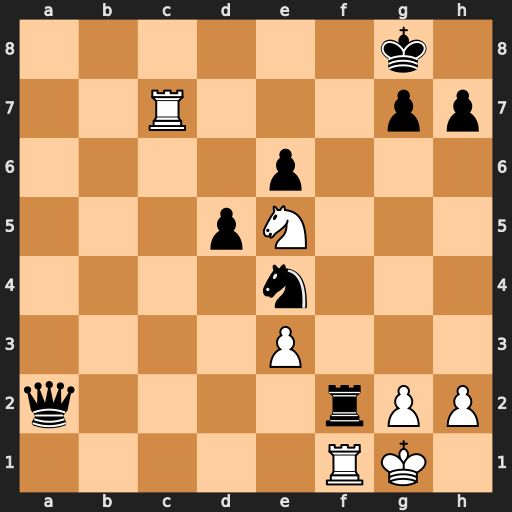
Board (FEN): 6k1/2R3pp/4p3/3pN3/4n3/4P3/q4rPP/5RK1
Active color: w
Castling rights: -
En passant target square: -
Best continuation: Rc8+ Rf8 Rfxf8#